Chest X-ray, AP view. Patient: 60 years old, sex M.
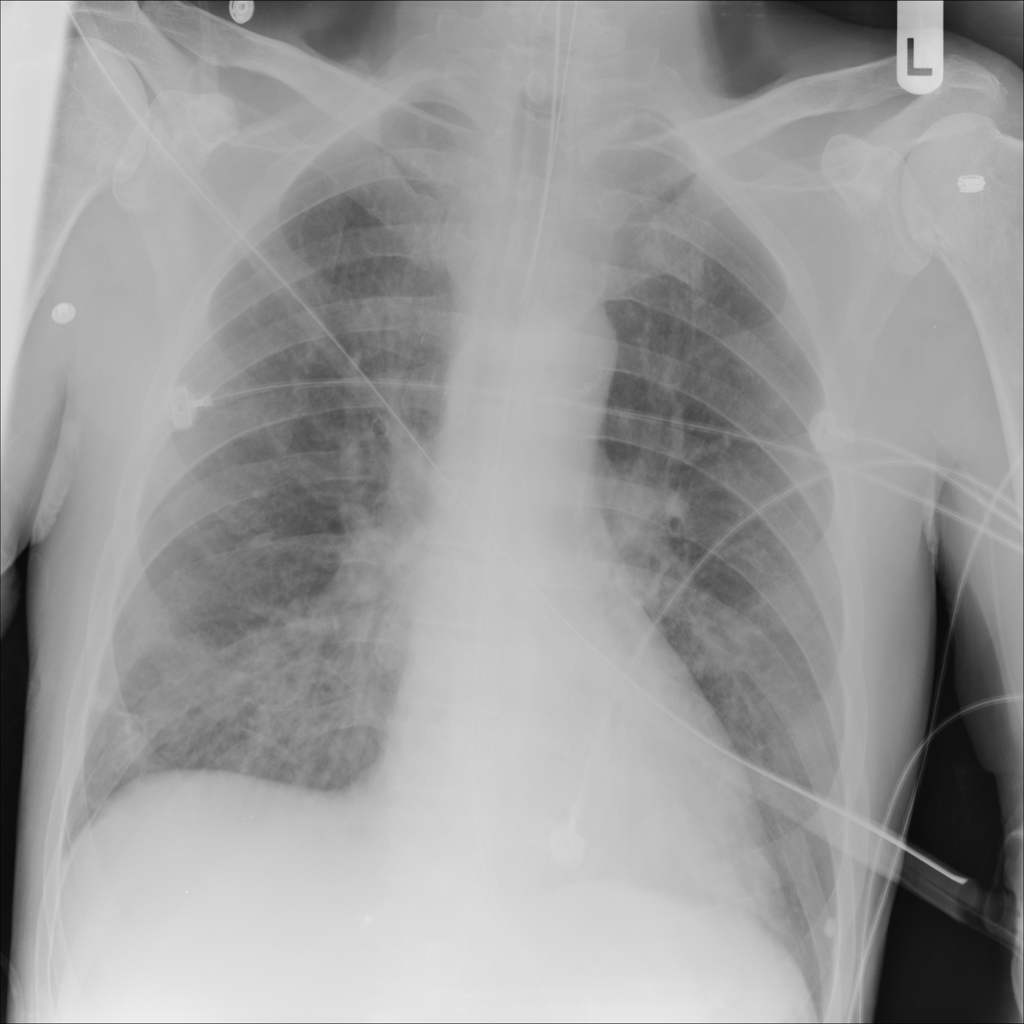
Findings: No Finding